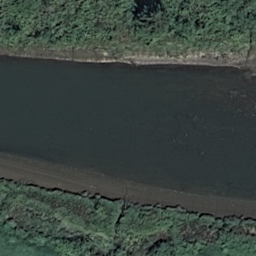
Label: river